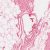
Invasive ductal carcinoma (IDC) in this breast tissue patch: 0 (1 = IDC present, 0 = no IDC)